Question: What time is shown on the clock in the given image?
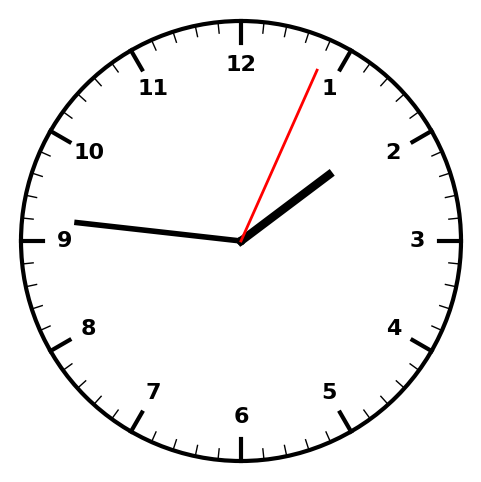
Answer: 01:46:04